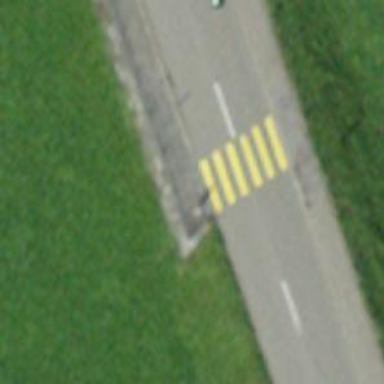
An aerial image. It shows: Zebra crossing on the road.